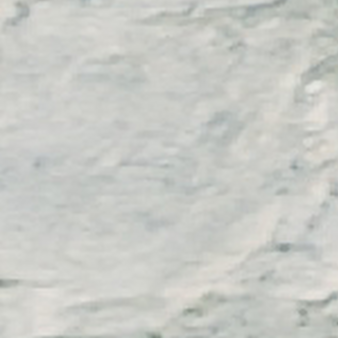
Label: other